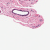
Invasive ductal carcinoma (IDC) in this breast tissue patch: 0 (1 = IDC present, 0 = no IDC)